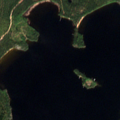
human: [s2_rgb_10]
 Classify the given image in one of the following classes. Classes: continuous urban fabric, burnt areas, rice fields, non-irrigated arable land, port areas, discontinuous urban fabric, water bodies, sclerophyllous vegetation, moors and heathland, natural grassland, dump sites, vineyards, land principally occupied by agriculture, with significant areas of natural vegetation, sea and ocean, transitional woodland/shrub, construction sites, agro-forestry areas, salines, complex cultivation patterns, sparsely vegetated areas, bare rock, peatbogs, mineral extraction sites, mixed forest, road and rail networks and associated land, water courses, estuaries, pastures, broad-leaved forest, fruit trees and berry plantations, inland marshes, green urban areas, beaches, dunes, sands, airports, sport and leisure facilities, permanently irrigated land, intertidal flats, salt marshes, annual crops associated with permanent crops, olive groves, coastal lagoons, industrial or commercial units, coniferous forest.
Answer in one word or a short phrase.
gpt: coniferous forest, transitional woodland/shrub, water bodies